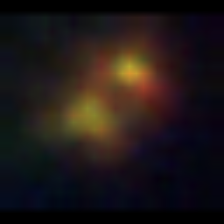
Taxon: Chaetoceros
Group: Diatoms